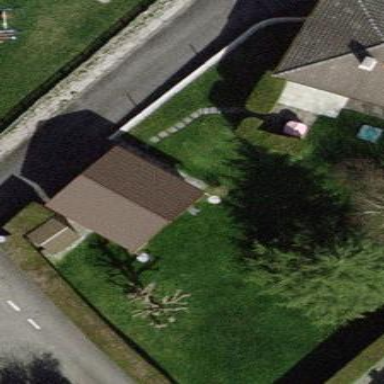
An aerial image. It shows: Group of garages.